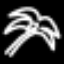
Label: palm tree